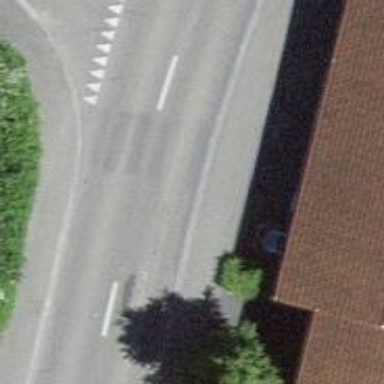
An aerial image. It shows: Unmarked pedestrian crossing with zebra markings.